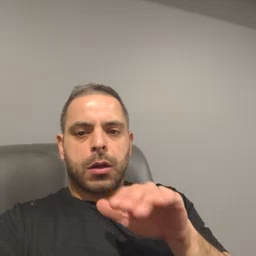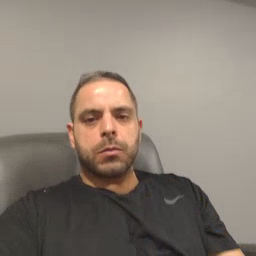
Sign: on